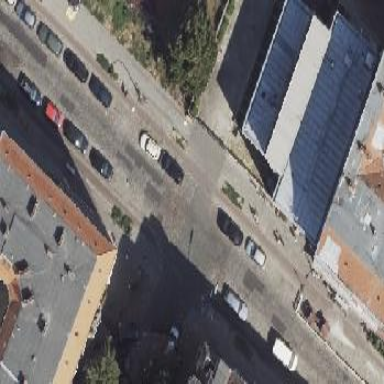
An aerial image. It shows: Asphalted residential road with junction.